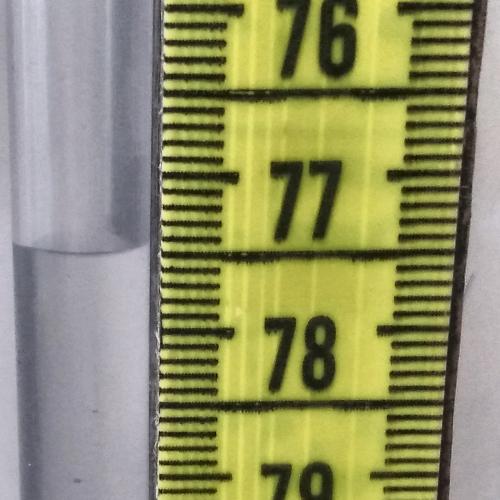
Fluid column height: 77.5 cm